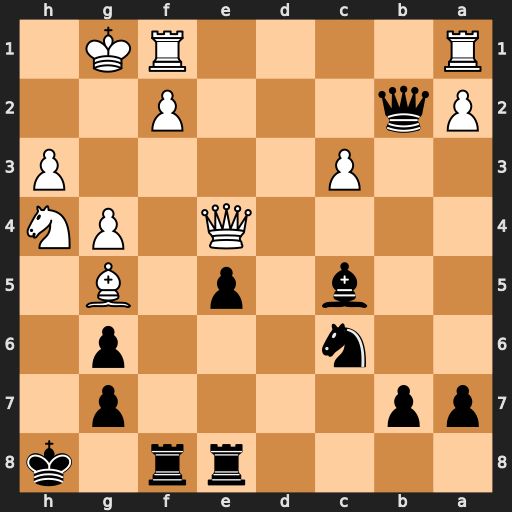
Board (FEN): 4rr1k/pp4p1/2n3p1/2b1p1B1/4Q1PN/2P4P/Pq3P2/R4RK1
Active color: b
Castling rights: -
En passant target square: -
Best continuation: Bxf2+ Kh1 Bxh4